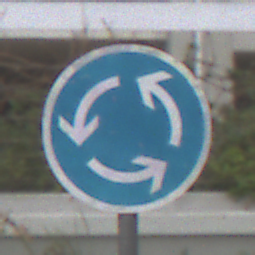
Verkehrszeichen: Kreisverkehr
Umgebung: Outdoor, Urban
Tageszeit: Midday
Wetter: Overcast
Licht: Natural
Jahreszeit: NotSpecified
Kontrast: LowContrast